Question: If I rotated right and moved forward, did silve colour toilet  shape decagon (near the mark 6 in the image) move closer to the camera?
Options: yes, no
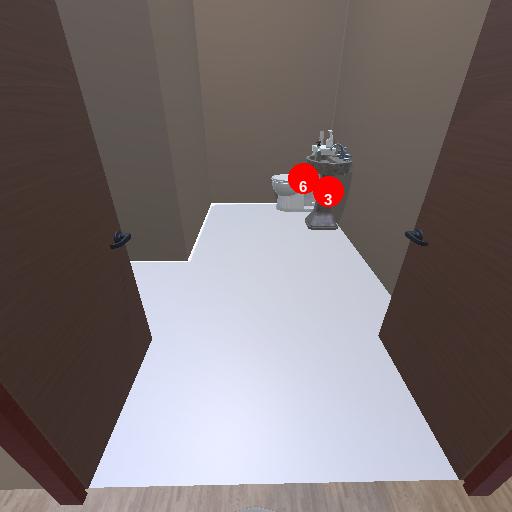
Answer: yes